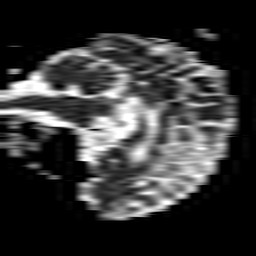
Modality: ADC
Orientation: sagittal
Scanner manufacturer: philips
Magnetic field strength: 1.5 T
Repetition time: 3.4 s
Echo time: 0.06922 s